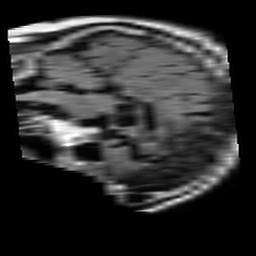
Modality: FLAIR
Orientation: sagittal
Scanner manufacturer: philips
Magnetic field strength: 1.5 T
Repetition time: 6 s
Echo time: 0.12 s